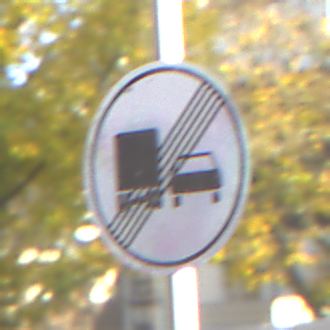
Verkehrszeichen: EndeUeberholverbotKraftfahrzeuge
Umgebung: Outdoor, Urban
Tageszeit: SunriseSunset
Wetter: PartlyCloudy
Licht: Natural
Jahreszeit: Autumn
Kontrast: HighContrast